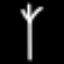
Label: fork